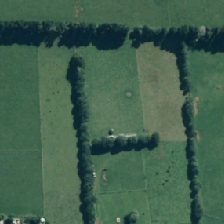
Land cover: shortrotation_cropland